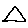
Label: triangle